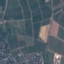
Label: PermanentCrop